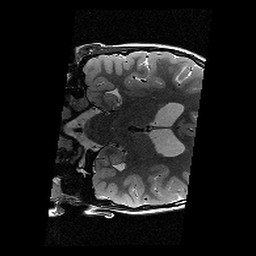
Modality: T2w
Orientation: coronal
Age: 9
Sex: female
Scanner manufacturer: siemens
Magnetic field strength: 3 T
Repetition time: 9.23 s
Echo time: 0.067 s